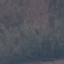
Label: HerbaceousVegetation